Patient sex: M
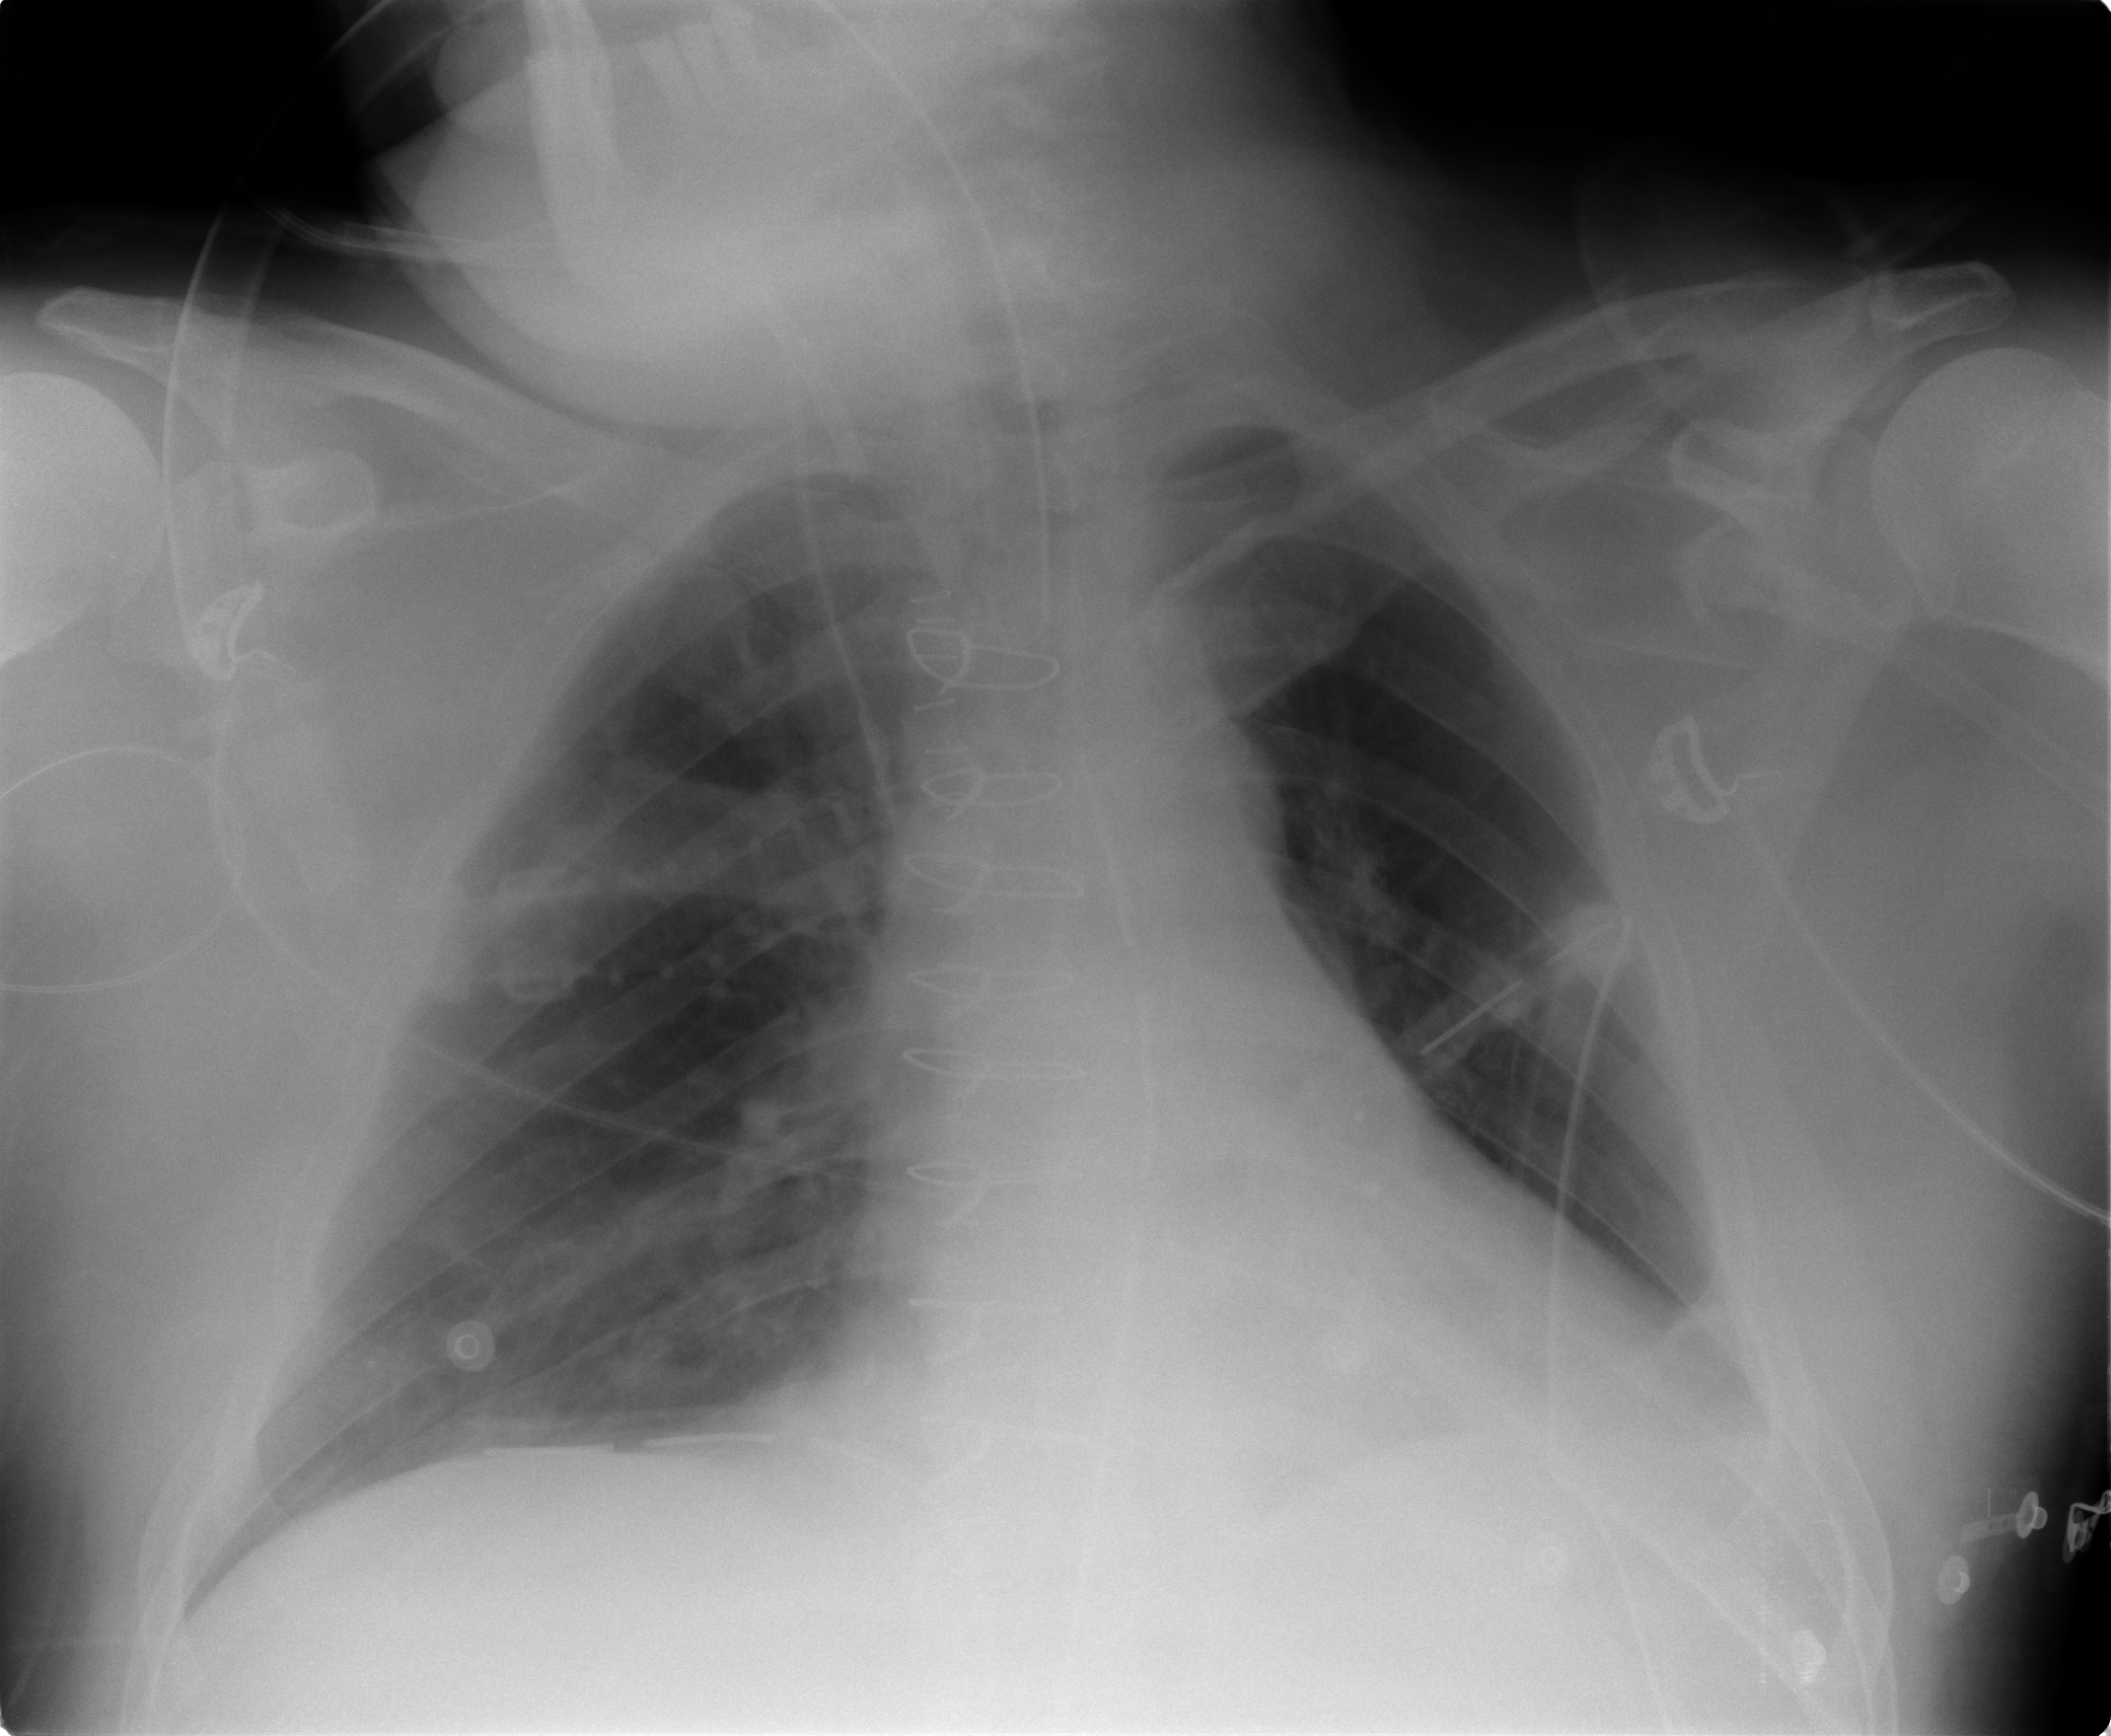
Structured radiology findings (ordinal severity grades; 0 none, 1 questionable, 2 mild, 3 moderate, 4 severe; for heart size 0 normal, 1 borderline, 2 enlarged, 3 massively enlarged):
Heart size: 0
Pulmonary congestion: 0
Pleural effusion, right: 0
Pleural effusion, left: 1
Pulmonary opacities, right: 3
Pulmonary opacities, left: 0
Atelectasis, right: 2
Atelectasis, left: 0